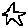
Label: star